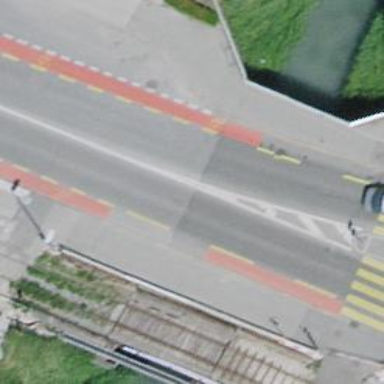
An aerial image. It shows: Secondary road bridge with asphalt surface. It has dedicated lane for cycling on both sides.